【题型】选择题　【知识点】立体几何　【难度】medium
现有一块棱长为2的正四面体木料，用平行于该木料底面的一个平面将木料截成两部分，若这两部分的表面积相等，则该平面在木料上的截面面积为（\quad）

\noindent A. $\dfrac{\sqrt{3}}{3}$ \hfill B. $\dfrac{\sqrt{6}}{3}$ \hfill C. $\dfrac{\sqrt{6}}{2}$ \hfill D. $\dfrac{2\sqrt{3}}{3}$
【解答】
\vspace{0.5em}
\noindent \textbf{【答案】} D

\vspace{0.5em}
\noindent \textbf{【分析】} 画出图形，设$DE=2k$，分别求出四面体$V-DEF$的表面积和三棱台$DEF-ABC$的表面积，由这两部分的表面积相等，求出$k^2=\dfrac{2}{3}$，即可求出截面面积.

\vspace{0.5em}
\noindent \textbf{【详解】} 如图正四面体$V-ABC$，$VC=VA=VB=AB=AC=BC=2$，

\noindent $\triangle DEF \sim \triangle ABC$，令$DE=2k$，截面$S_{\triangle DEF}=\dfrac{1}{2}\cdot 2k \cdot 2k \cdot \dfrac{\sqrt{3}}{2}=\sqrt{3}k^2$，

\noindent 因为$DE \parallel AB$，所以$\dfrac{VD}{VA}=\dfrac{DE}{AB}$，即$\dfrac{VD}{2}=\dfrac{2k}{2}$，则$VD=2k$，

\noindent $S_{\triangle VDE}=\dfrac{1}{2}\cdot VD \cdot DE \cdot \sin60^\circ=\sqrt{3}k^2$，所以四面体$V-DEF$为正四面体，

\noindent 四面体$V-DEF$的表面积为：$S_1=4\sqrt{3}k^2$，

\noindent 设梯形$DEAB$的高为$\sqrt{3}-\sqrt{3}k$，$\triangle VDE$的高为$\sqrt{3}k$，

\noindent 所以梯形$DEAB$的面积为$\dfrac{(2k+2)\cdot(\sqrt{3}-\sqrt{3}k)}{2}=\sqrt{3}(1-k^2)$，

\noindent 所以三棱台$DEF-ABC$的表面积为：$S_2=\sqrt{3}(1-k^2)\cdot 3+\sqrt{3}k^2+\sqrt{3}=4\sqrt{3}-2\sqrt{3}k^2$，

\noindent 又$S_1=S_2$，所以$4\sqrt{3}-2\sqrt{3}k^2=4\sqrt{3}k^2$，解得：$k^2=\dfrac{2}{3}$，

\noindent 所以截面$S_{\triangle DEF}=\sqrt{3}k^2=\sqrt{3}\times\dfrac{2}{3}=\dfrac{2\sqrt{3}}{3}$.

\noindent 故选：D.

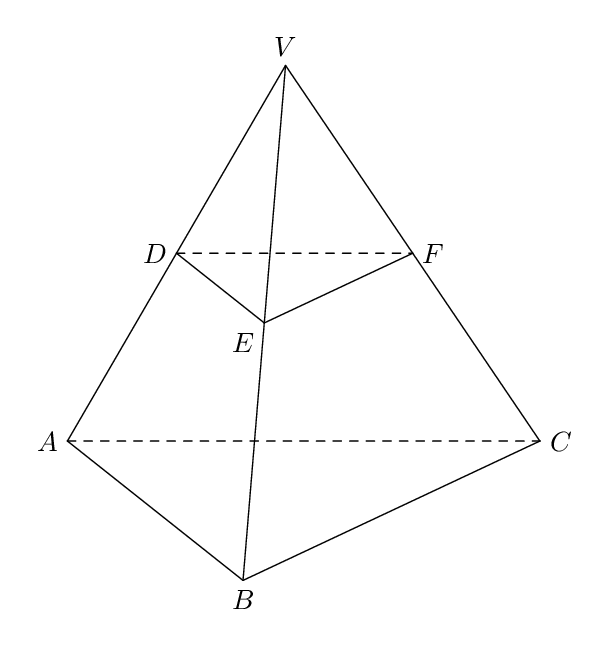